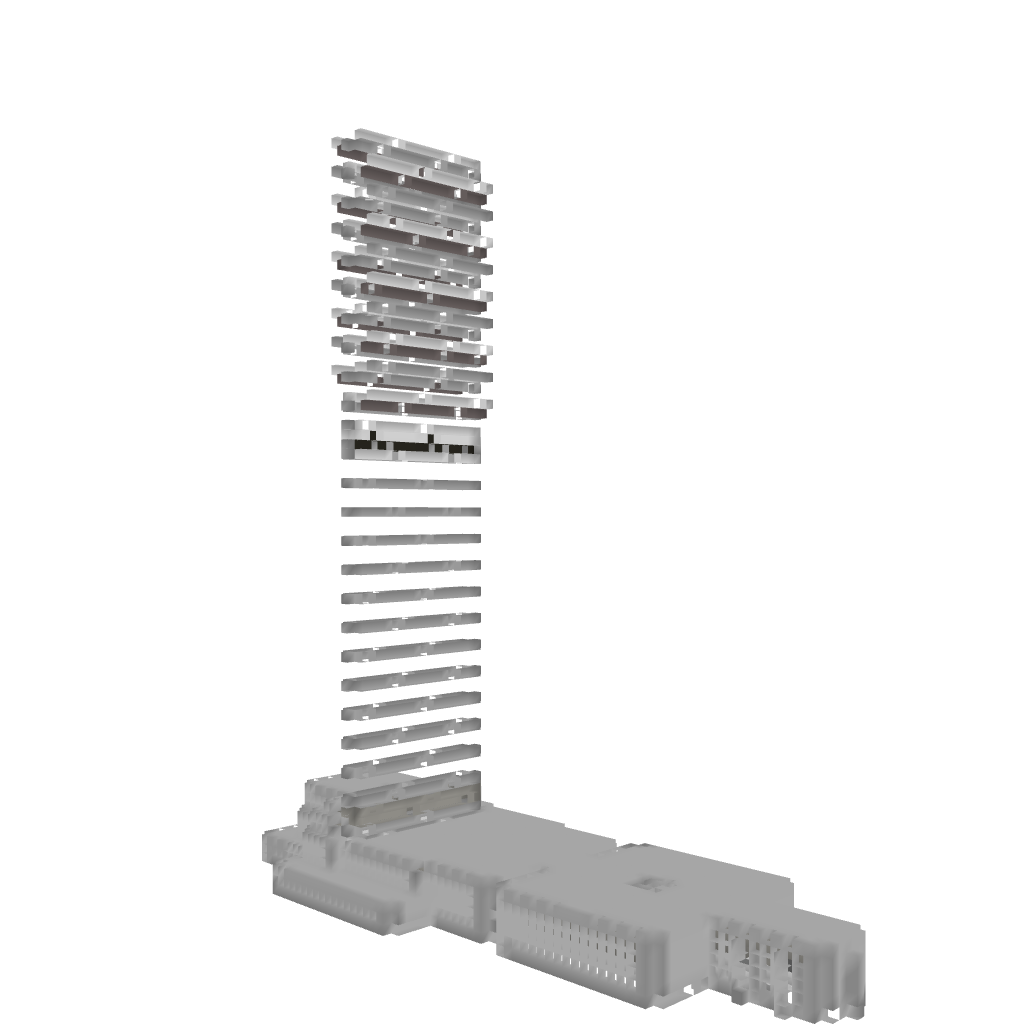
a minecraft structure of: Enderman XP Farm